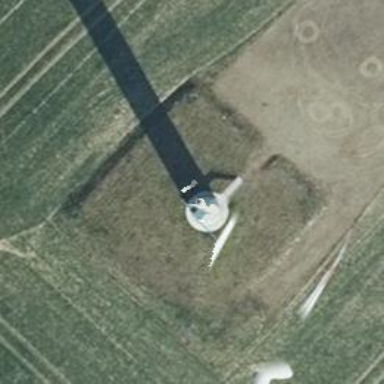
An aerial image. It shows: Wind generator in the form of horizontal axis wind turbine.